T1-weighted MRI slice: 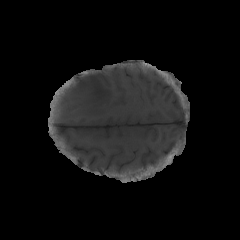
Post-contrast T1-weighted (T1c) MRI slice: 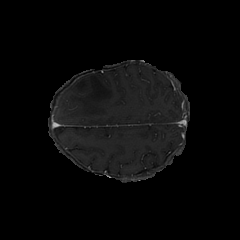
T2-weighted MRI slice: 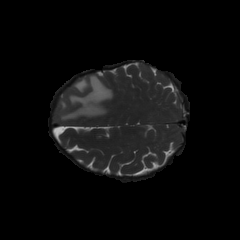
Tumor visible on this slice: yes